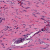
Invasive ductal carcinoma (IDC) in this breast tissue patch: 0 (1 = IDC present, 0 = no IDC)